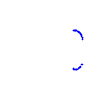
Particle: proton